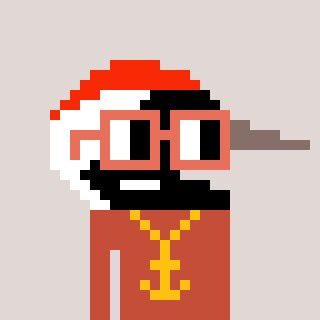
a pixel art character with square orange glasses, a crane-shaped head and a rust-colored body on a warm background